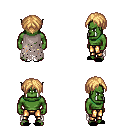
a pixel art fantasy rpg character, male body template, orc, green skin, gray tattered cape, gold greaves, light blonde parted hairstyle, black slippers, four views (front, back, left, right), 2x2 character sprite sheet, small pixel art, hard edges, no anti-aliasing